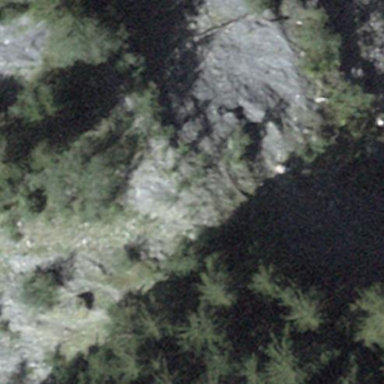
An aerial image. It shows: Natural scree.